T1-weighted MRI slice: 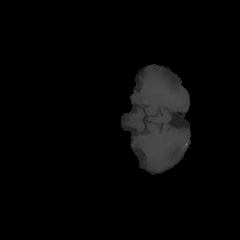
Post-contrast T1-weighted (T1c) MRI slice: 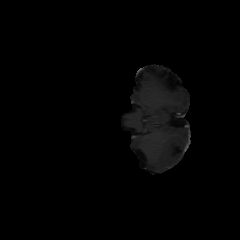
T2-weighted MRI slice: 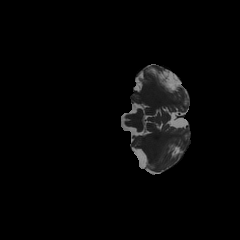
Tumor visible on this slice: no